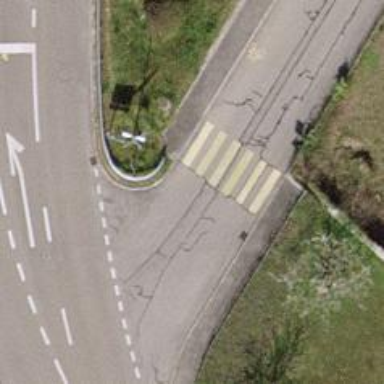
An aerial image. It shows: Zebra crossing on the road.